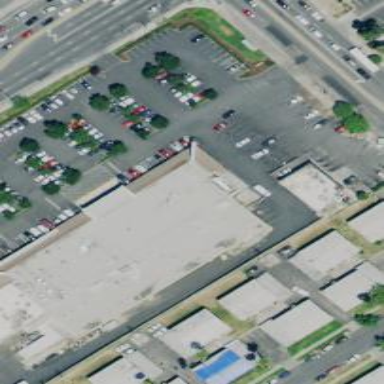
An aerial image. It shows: Supermarket.